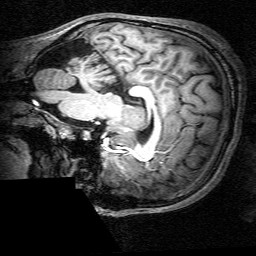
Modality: T1w
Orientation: sagittal